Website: slack
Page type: payment
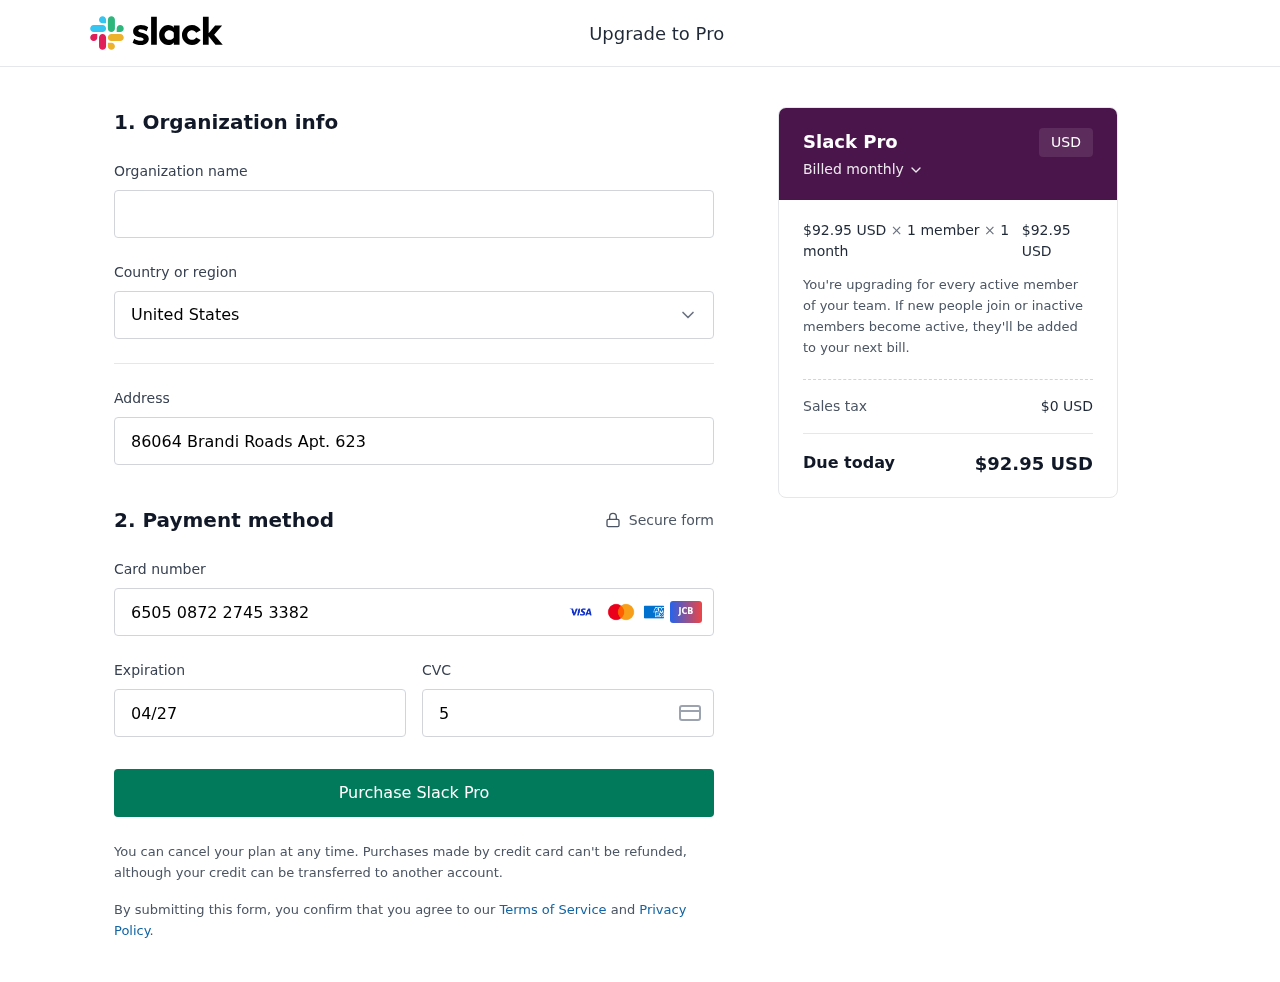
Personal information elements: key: PII_CARD_CVV
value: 510
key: PII_CARD_EXPIRY
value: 04/27
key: PII_CARD_NUMBER
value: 6505 0872 2745 3382
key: PII_COUNTRY
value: United States
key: PII_STREET
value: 86064 Brandi Roads Apt. 623
Product elements: key: PRODUCT1_PRICE
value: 92.95
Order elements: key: ORDER_SUBTOTAL
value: $92.95 USD
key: ORDER_TAX
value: $0 USD
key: ORDER_TOTAL
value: $92.95 USD